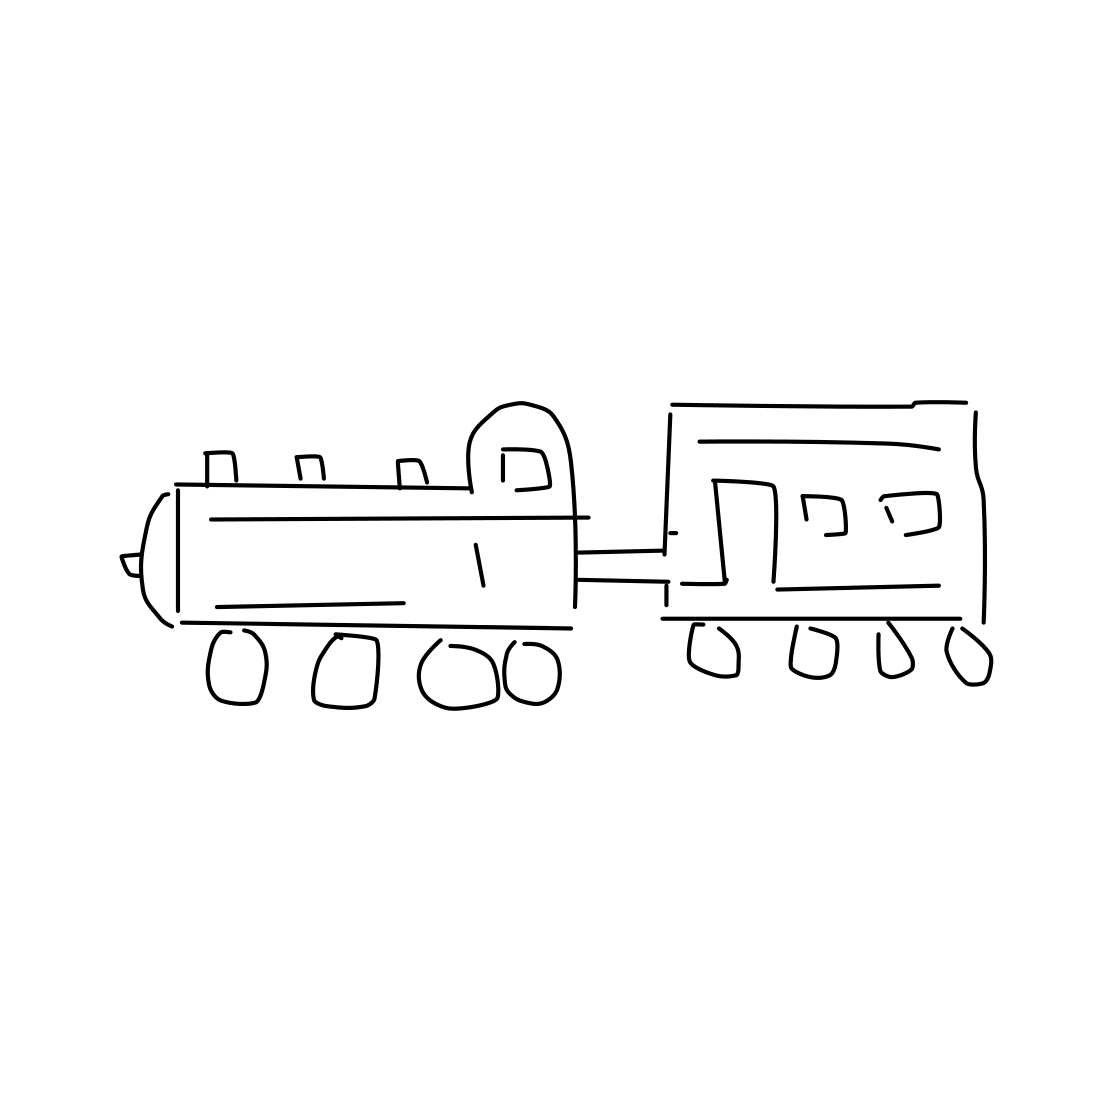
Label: train